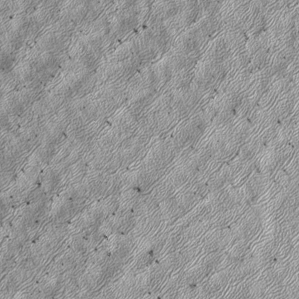
Label: frost